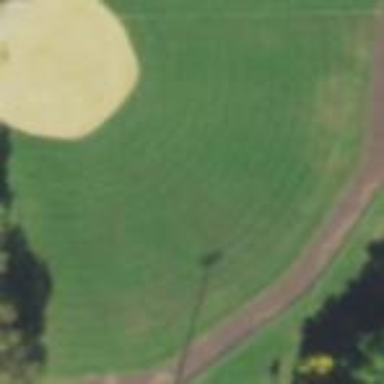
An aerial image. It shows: Baseball pitch for leisure land.